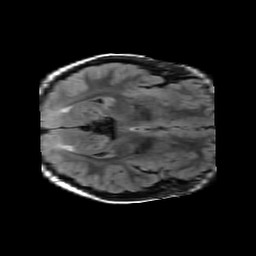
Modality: FLAIR
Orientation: axial
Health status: ill
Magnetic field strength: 3 T